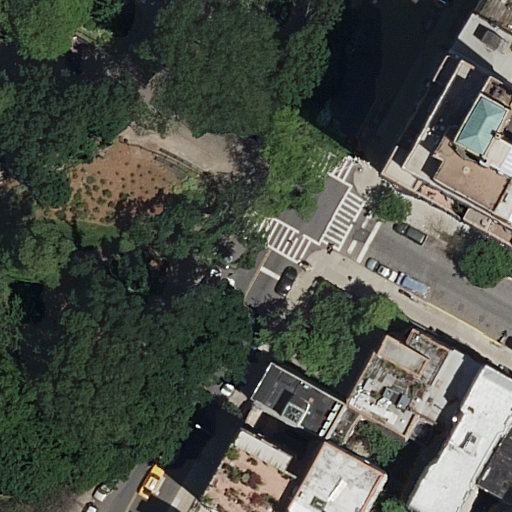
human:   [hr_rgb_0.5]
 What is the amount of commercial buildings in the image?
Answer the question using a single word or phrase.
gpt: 0

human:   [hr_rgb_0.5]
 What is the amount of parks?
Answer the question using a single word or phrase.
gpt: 1

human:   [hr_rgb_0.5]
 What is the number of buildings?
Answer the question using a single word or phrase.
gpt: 8

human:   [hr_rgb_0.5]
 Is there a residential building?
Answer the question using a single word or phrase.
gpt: yes

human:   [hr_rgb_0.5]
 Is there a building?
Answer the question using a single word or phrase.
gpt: yes

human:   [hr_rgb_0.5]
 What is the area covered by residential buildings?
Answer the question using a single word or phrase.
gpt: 1950m2

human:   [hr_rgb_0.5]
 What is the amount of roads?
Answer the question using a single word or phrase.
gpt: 9

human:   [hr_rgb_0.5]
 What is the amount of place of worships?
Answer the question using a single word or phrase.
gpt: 1

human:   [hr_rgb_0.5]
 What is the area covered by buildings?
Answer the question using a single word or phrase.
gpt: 1950m2

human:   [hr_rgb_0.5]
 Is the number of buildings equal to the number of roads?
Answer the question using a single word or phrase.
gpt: no

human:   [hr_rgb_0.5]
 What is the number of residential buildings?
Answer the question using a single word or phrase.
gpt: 8

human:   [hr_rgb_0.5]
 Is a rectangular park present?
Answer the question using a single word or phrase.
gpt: yes

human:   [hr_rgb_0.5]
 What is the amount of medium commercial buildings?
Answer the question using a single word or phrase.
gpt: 0

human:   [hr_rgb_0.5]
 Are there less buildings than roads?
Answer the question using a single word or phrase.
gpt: yes

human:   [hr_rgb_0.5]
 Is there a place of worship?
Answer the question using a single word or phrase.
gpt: yes

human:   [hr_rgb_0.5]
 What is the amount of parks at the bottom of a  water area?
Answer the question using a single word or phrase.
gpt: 0

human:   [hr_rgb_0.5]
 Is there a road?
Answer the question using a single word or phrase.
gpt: yes

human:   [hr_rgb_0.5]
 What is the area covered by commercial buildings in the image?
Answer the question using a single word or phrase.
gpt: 0m2

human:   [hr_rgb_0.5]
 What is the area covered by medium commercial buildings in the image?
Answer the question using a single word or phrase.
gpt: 0m2

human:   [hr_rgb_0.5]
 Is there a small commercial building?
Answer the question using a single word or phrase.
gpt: no

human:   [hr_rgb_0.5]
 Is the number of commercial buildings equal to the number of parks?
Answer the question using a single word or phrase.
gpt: no

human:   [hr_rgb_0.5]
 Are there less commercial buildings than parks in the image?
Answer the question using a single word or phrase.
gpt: yes

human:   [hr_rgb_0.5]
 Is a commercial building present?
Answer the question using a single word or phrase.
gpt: no

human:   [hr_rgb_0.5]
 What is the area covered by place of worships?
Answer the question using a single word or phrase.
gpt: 382m2

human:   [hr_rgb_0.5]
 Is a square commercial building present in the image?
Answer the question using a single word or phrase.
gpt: no

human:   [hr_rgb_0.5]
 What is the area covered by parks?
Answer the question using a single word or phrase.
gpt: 5241m2

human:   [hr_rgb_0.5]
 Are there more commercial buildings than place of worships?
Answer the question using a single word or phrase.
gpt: no

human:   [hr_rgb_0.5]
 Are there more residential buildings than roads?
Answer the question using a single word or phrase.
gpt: no

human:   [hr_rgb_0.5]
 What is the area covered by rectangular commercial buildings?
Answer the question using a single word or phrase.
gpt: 0m2

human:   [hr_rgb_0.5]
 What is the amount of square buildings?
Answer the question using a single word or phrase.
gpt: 0

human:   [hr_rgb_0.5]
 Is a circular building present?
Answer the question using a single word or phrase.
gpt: no

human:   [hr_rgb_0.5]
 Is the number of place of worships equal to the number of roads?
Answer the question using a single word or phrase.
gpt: no

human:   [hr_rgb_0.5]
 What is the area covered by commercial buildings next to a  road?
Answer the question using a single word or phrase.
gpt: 0m2

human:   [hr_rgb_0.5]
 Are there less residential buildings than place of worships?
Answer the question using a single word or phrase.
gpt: no

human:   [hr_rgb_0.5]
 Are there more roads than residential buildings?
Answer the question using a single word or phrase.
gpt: yes

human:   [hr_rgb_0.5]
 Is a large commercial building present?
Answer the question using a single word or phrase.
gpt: no

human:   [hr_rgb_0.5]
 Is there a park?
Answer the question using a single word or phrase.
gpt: yes

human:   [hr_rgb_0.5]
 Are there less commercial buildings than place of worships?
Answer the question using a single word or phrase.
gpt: yes

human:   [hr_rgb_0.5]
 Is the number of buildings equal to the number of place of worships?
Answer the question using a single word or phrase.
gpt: no

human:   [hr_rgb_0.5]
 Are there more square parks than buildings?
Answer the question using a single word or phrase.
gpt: no

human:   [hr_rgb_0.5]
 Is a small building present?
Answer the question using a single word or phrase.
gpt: yes

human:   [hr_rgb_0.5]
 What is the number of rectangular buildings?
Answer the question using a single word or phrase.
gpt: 4

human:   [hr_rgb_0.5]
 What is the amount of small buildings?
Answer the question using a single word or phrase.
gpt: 2

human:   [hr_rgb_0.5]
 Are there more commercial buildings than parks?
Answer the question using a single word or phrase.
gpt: no

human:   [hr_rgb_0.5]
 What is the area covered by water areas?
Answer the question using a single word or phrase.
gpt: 0m2

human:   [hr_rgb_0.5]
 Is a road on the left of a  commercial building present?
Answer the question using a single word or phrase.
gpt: no

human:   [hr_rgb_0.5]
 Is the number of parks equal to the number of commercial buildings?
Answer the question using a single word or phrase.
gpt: no

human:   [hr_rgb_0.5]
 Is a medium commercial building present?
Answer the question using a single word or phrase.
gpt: no

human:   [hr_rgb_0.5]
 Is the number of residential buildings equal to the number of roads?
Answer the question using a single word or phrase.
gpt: no

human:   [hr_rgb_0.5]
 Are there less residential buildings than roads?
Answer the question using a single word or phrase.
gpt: yes

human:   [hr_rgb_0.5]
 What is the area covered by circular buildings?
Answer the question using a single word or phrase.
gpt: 0m2

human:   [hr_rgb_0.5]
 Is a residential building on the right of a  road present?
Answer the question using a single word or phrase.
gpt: yes

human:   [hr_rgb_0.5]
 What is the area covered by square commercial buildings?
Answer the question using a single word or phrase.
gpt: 0m2

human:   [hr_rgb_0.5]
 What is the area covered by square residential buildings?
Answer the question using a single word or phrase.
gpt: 0m2

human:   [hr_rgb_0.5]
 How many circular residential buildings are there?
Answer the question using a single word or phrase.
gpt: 0

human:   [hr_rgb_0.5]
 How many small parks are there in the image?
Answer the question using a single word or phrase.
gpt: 0

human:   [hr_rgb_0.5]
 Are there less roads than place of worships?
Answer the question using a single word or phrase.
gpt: no

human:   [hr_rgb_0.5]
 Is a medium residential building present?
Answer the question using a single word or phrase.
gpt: yes

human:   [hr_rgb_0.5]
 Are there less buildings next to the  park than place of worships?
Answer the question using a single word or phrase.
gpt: no

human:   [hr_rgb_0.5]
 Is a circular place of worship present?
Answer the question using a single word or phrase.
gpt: no

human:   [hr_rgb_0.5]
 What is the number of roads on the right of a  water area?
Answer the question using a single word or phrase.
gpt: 0

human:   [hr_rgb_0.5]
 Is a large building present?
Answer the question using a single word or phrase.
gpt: yes

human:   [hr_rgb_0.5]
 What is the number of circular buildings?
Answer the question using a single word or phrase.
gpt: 0

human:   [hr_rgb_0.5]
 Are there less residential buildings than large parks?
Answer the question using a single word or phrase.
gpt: no